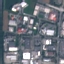
Land use / land cover class: Industrial